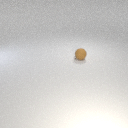
small brown rubber sphere